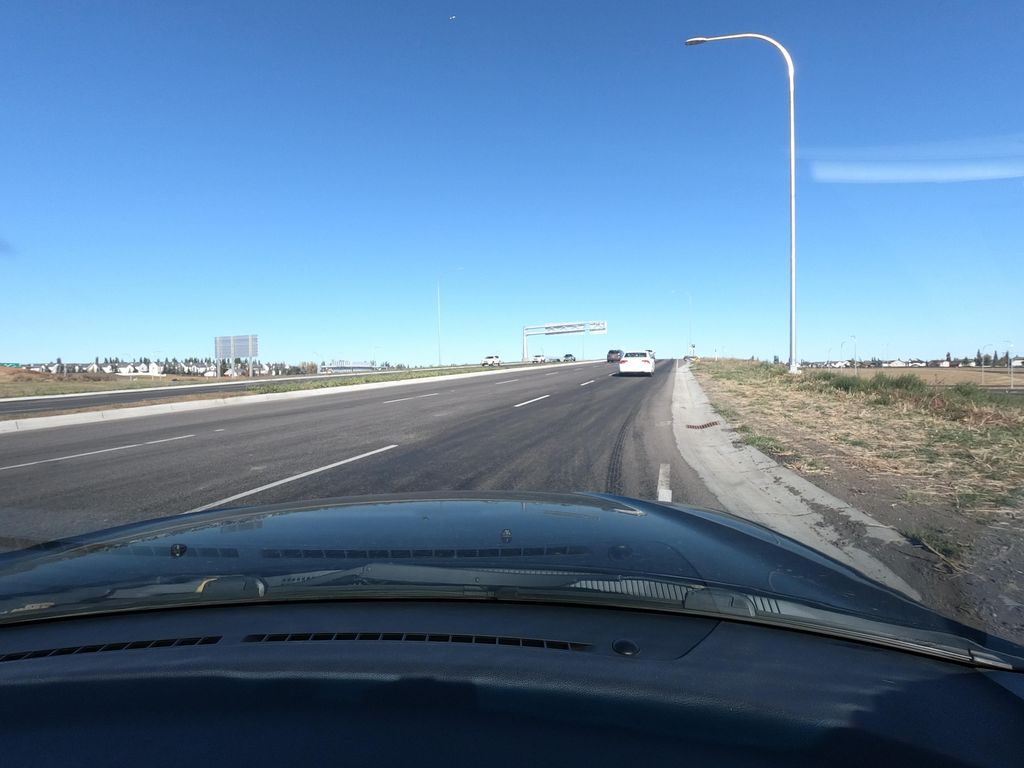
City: calgary